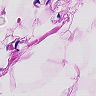
Metastatic tissue present: no